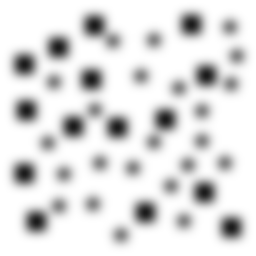
Squares: 15
Triangles: 0
Stars: 23
Total shapes: 38